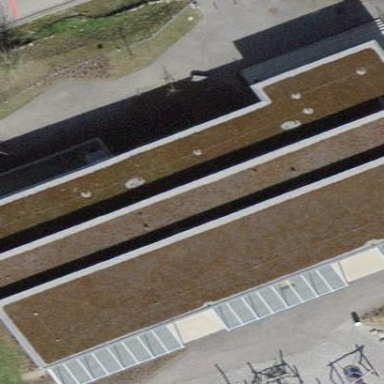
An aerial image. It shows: Kindergarten building.